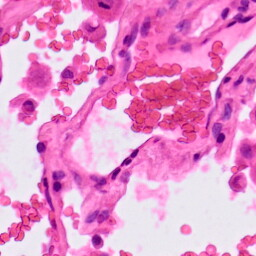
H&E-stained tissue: Lung